Current action and preconditions to check: trajectory_clear

Your task: For each precondition in the list above, predict whether it will hold at this action.

Consider the current scene as observed from the mobile robot's camera, and analyze the predicted future states of all dynamic agents (e.g., people, animals, vehicles, or any moving entities) within the NEXT SECOND.

IMPORTANT: Only answer "very likely" if you are absolutely certain—based on strong, clear evidence—that a dynamic agent will violate the precondition in the predicted future state. Do NOT answer "very likely" for unlikely, ambiguous, or low-probability risks.

Ask yourself for each precondition: Is there a high probability, with clear and convincing evidence, that the predicted future states of any dynamic agent will interfere with the predicted future state of the currently executing action within the NEXT SECOND, causing that precondition to fail?

Assess the risk level based on these predictions. Use "likely" or "very likely" if motions create a clear risk of interference.

Use "neutral" or "improbable" if agents are nearby but their predicted paths are clearly diverging or non-conflicting.

Failure Risk Categories: "very improbable", "improbable", "neutral", "likely", "very likely"

Answer Format: Output ONLY the probability_of_failure value from these categories: "very improbable", "improbable", "neutral", "likely", "very likely"

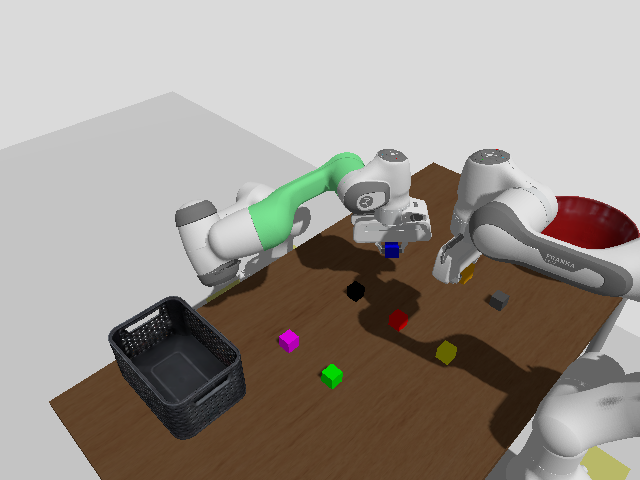

Answer: improbable